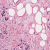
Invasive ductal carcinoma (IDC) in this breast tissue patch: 1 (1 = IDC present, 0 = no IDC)